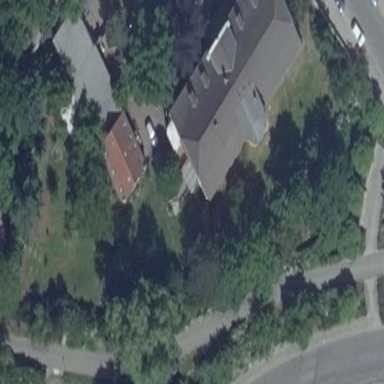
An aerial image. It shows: Commercial building serving as guest house.